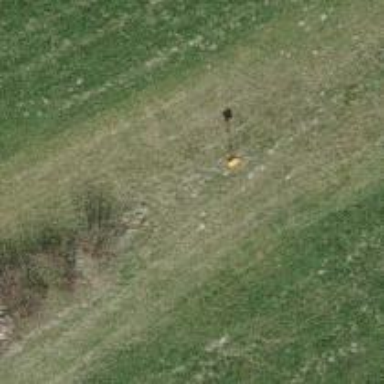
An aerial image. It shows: Aerial marker on pole.